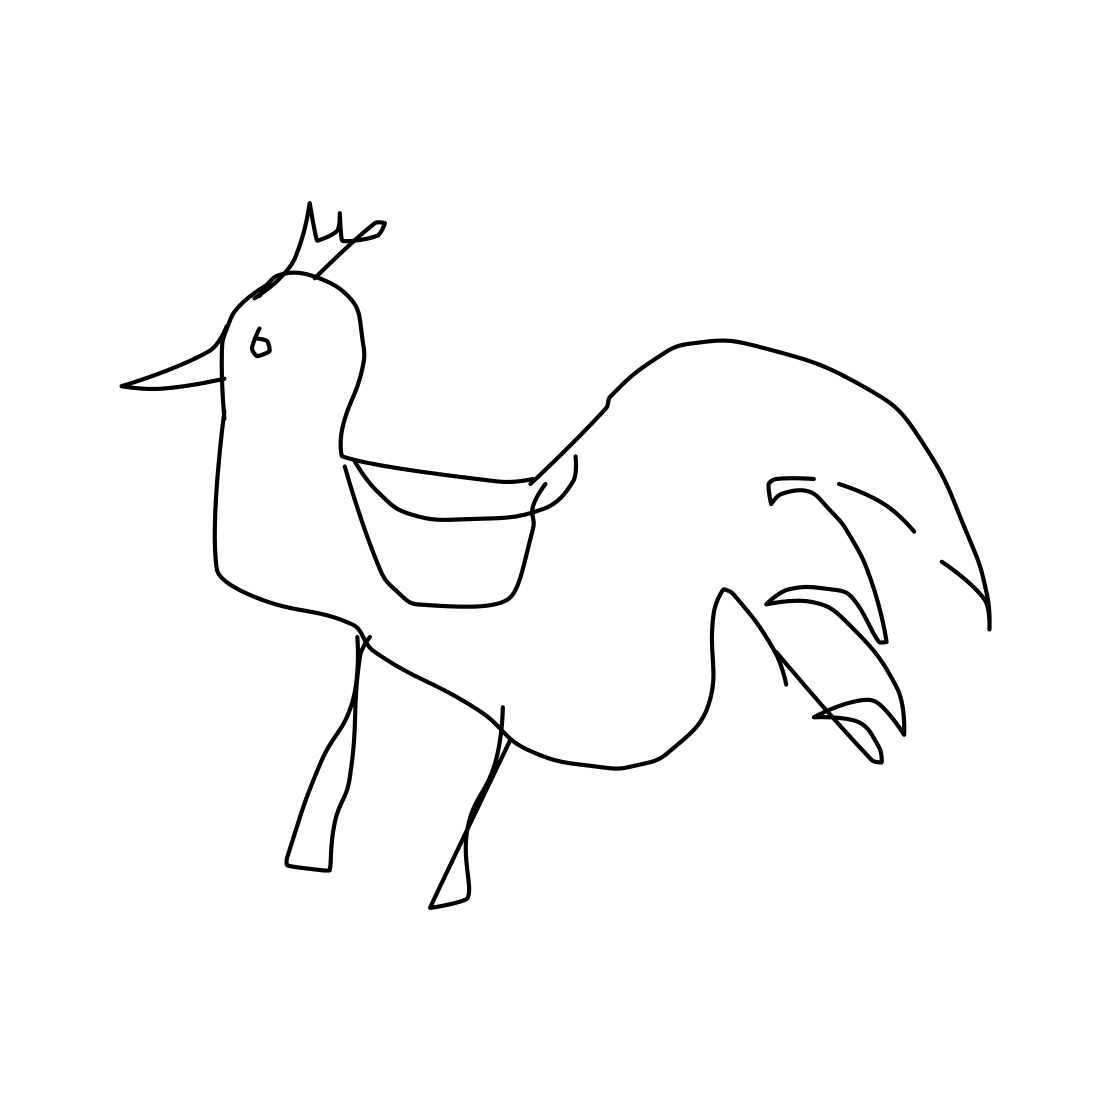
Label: rooster